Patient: sex F, age 54
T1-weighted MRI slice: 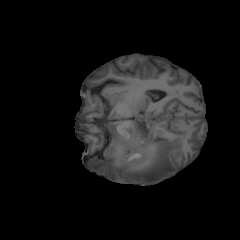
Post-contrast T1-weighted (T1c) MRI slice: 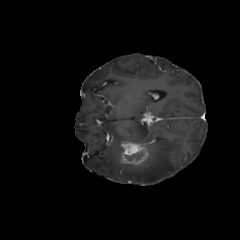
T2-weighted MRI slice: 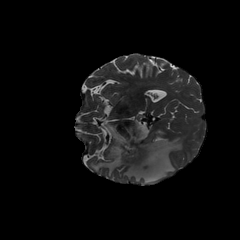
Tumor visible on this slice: yes
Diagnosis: Glioblastoma, IDH-wildtype
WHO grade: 4